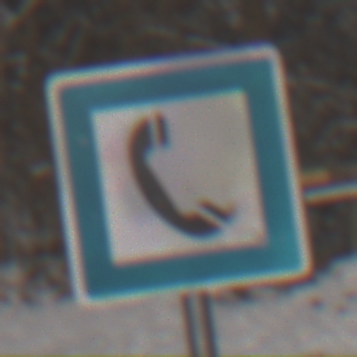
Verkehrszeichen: Fernsprecher
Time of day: MorningAfternoon
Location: Outdoor (Nature)
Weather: PartlyCloudy
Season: Winter
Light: Natural